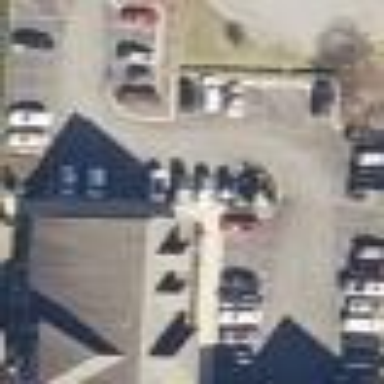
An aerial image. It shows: Parking area.